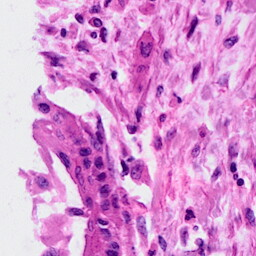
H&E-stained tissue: Cervix